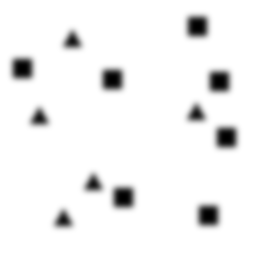
Squares: 7
Triangles: 5
Stars: 0
Total shapes: 12